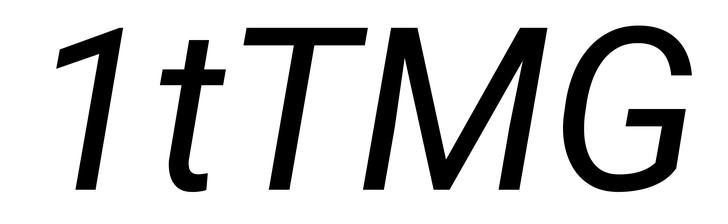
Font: Roboto-Italic_Italic